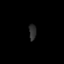
Tissue: lung
Cell type: Endothelial cells
Senescence score: 0.5406
Nuclear area (px): 116
Mean DAPI intensity: 44.388